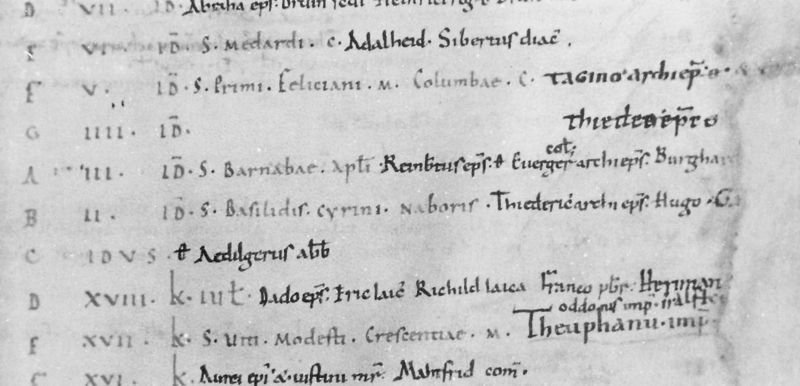
Titel: Kalendar und Sakramentar
Standort: Herkunftsort: St. Gallen (EU - CH)
Institution: Merseburg, Domstiftsbibliothek
Schlagwörter: weiß, ausschnitt, grau, schwarz, geschichte, blatt, schrift, papier, zahlen, ziffern, foto, buch, seite, text, buchstaben, tinte, namen, griechisch, heilige, register, nummeriert, nummern, handschrift, römische, latein, kalender, codex, liste, alphabeth, kodex, aufzählung, abc, numerierung, papir, list, i, x, adelheid, v, adalheid, theuphanu